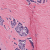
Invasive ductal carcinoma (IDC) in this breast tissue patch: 1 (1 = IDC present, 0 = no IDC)